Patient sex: F
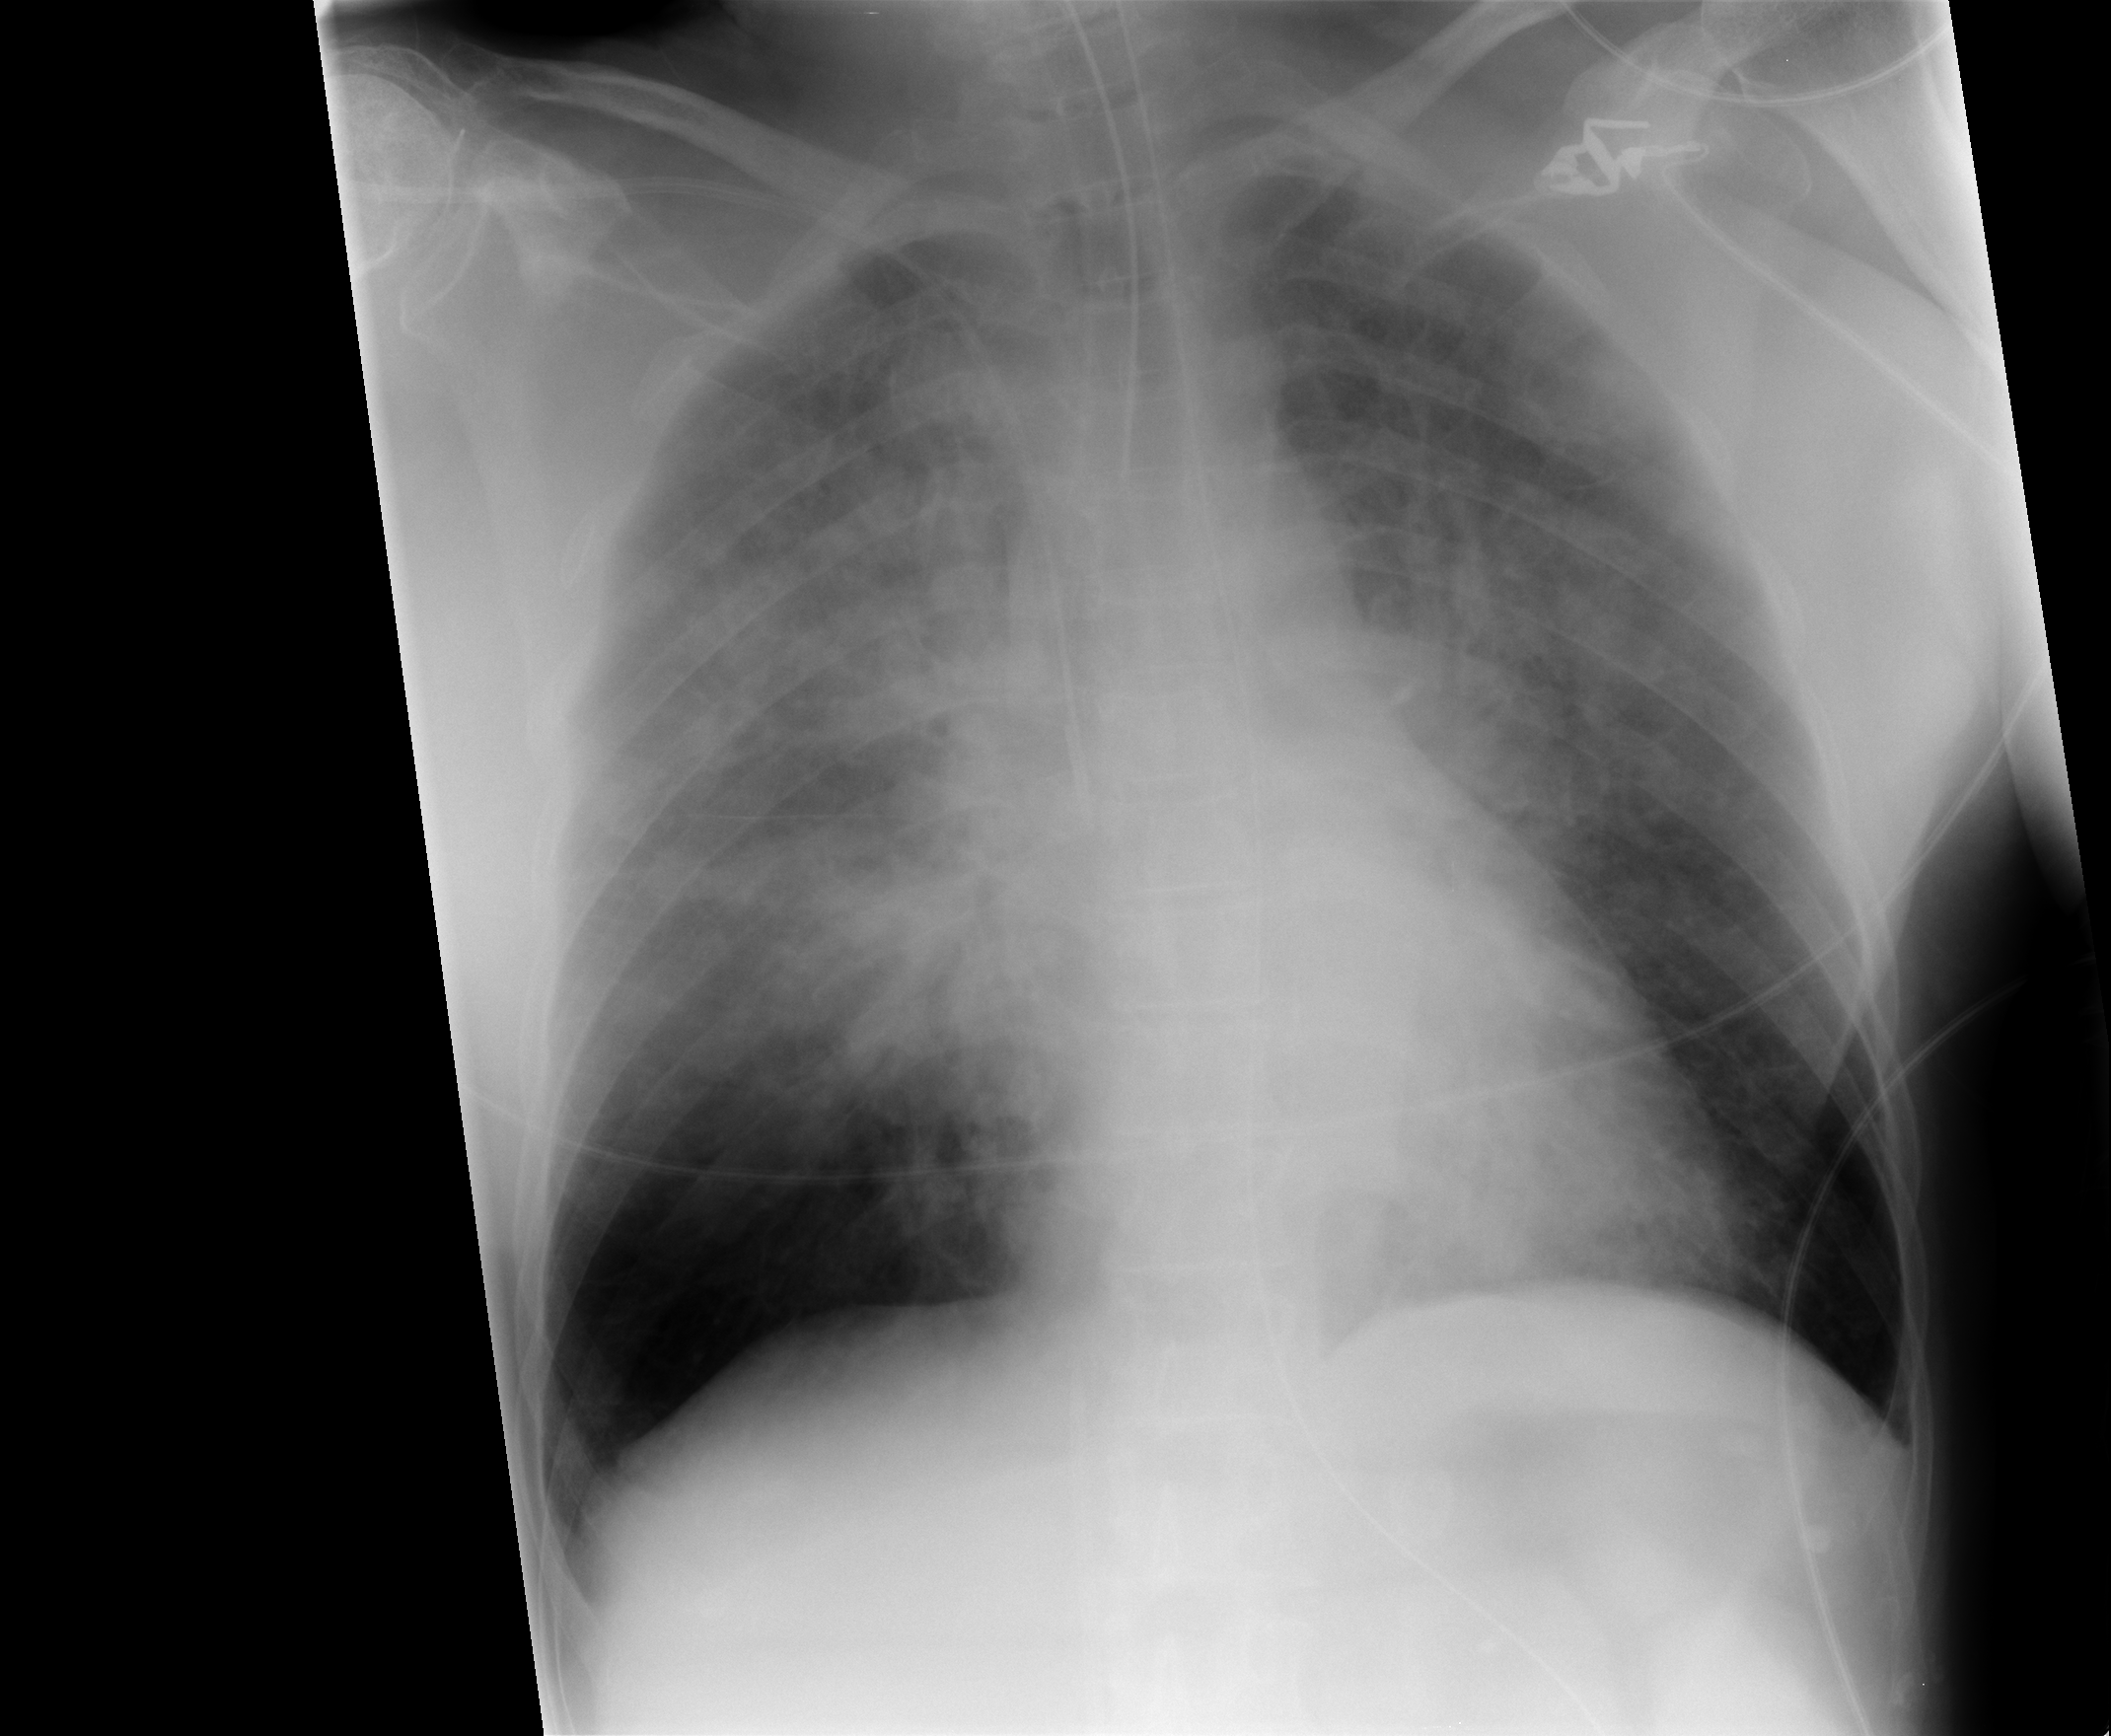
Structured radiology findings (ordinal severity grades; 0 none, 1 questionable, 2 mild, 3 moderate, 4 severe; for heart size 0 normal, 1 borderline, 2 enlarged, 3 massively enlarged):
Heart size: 2
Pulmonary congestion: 4
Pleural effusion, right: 0
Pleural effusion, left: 0
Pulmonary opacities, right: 3
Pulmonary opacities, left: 3
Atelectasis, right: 0
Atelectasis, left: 0